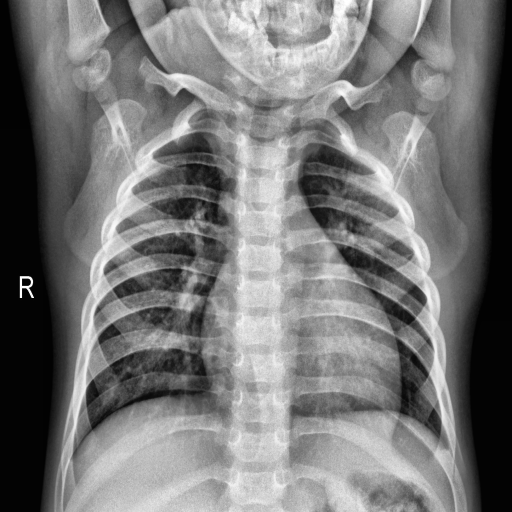
Finding: NORMAL